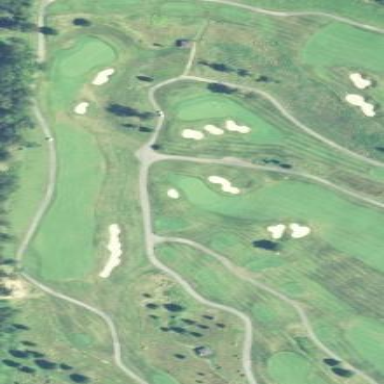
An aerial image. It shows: Rough grass area used for golfing.